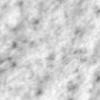
Label: no_change